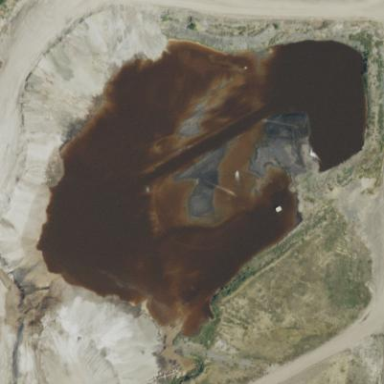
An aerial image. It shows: Man-made tailings pond.